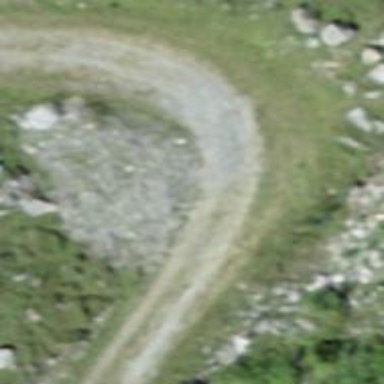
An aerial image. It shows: Track road with grade4 tracktype.